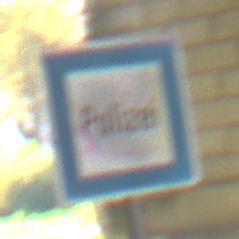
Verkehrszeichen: Polizei
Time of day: Midday
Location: Outdoor (Urban)
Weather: Clear
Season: NotSpecified
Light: Natural